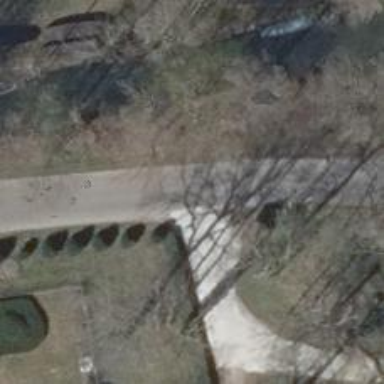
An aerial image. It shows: Path.